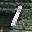
Label: 1